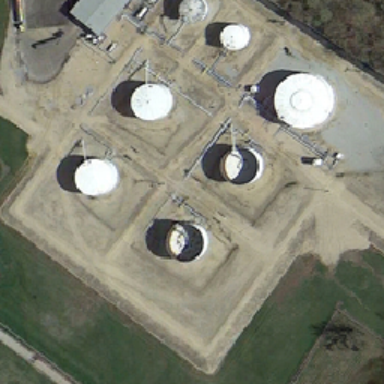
Tanks vary in size .